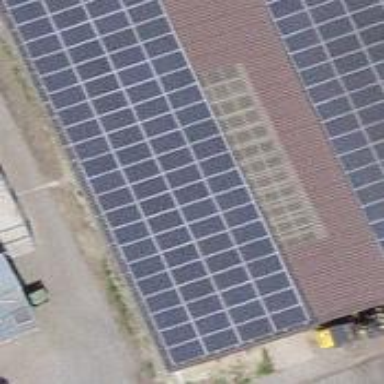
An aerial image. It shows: Solar power generator using photovoltaic panels.